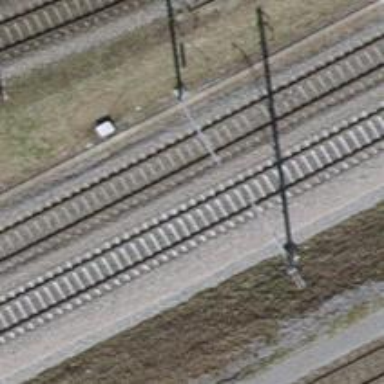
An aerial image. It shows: Railway milestone.